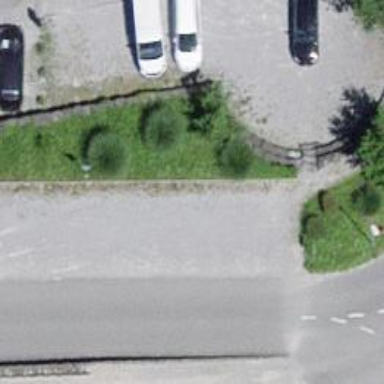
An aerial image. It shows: Parking area with fine gravel surface.